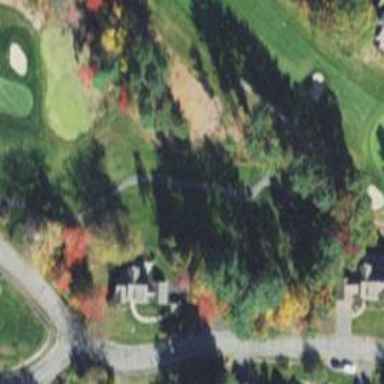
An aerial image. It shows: Footway that serves as golf path.